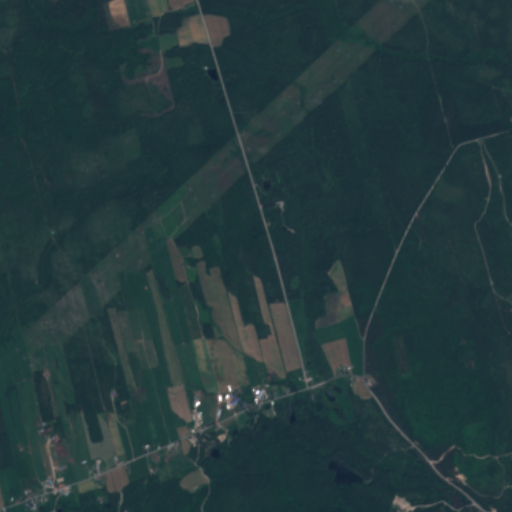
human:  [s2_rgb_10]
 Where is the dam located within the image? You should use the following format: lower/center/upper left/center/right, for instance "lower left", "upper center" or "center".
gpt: The dam is located in the lower left of the image.
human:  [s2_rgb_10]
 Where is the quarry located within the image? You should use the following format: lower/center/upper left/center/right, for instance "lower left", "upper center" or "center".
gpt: The quarry is located in the lower right of the image.
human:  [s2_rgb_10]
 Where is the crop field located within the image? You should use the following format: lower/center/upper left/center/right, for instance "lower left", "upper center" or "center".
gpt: There is no crop field in the image.